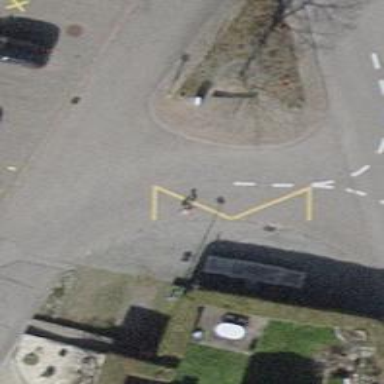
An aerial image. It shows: Public transport stop position.